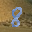
Label: 8